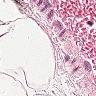
Metastatic tissue present: no